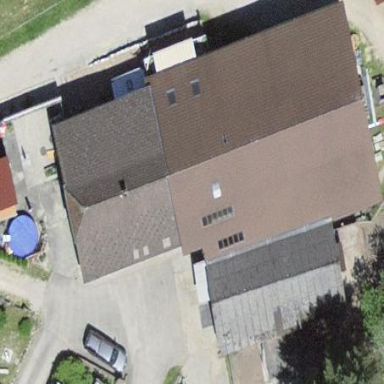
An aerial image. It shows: Building.